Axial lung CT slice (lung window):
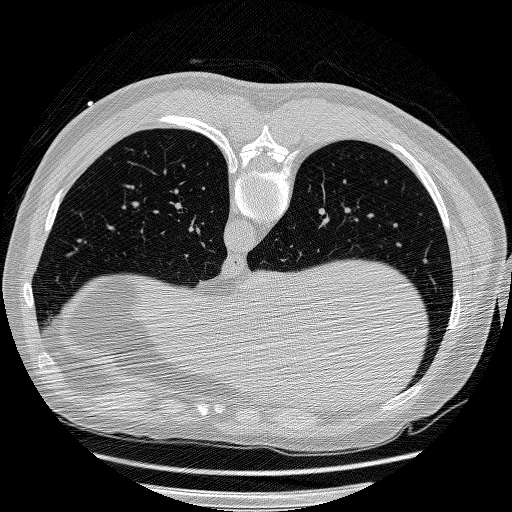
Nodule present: no